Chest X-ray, AP view. Patient: 12 years old, sex M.
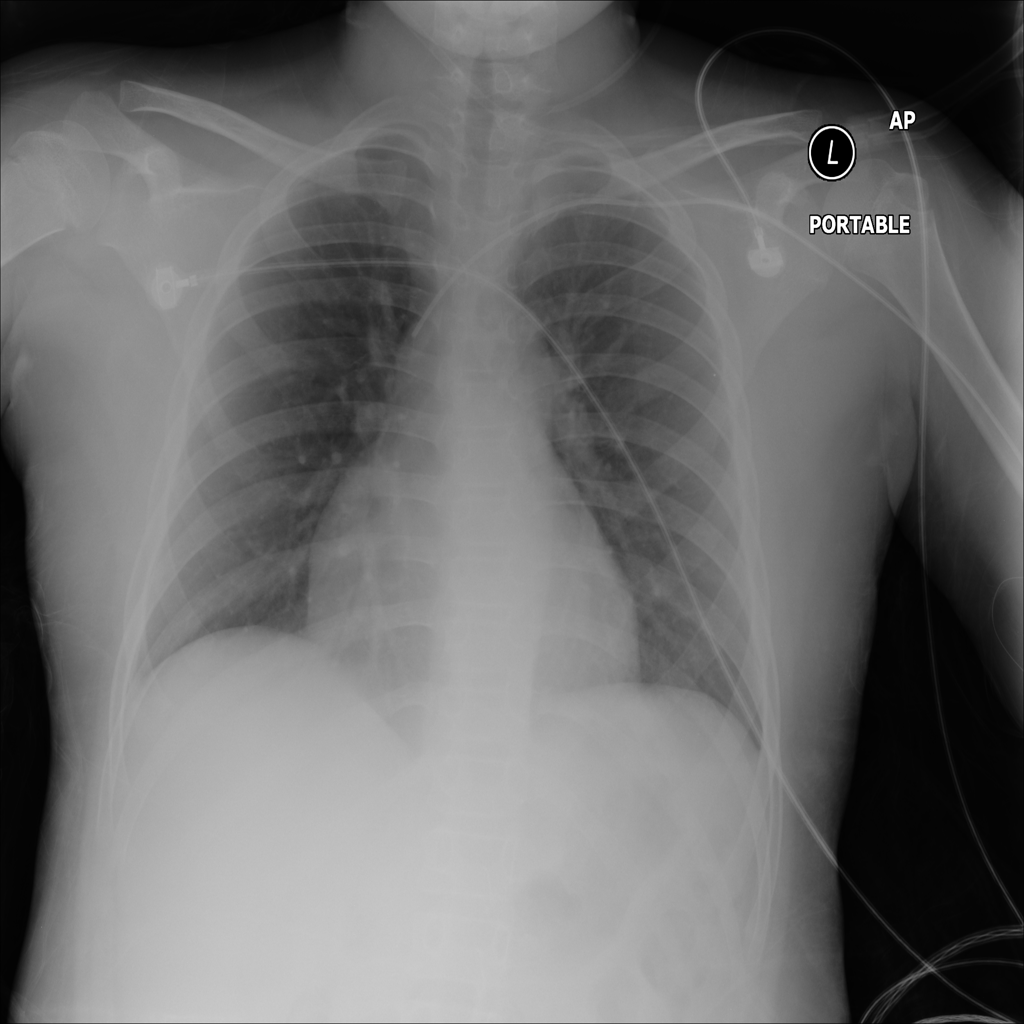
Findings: Cardiomegaly